Interaction volume radius: 10 \u00c5
Interaction volume height: 10 \u00c5
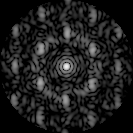
Disorder parameter: 0.5262